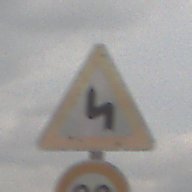
Verkehrszeichen: DoppelkurveZunaechstLinks
Zusatzzeichen unten: Geschwindigkeit80
Umgebung: Outdoor, Nature
Tageszeit: MorningAfternoon
Wetter: Overcast
Licht: Natural
Jahreszeit: NotSpecified
Kontrast: LowContrast